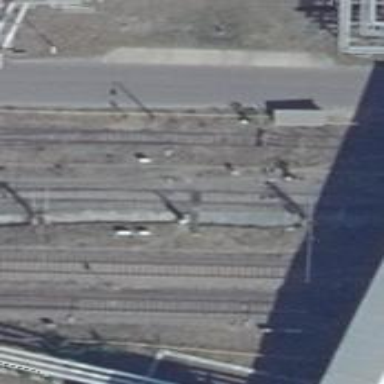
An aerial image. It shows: Railway switch.